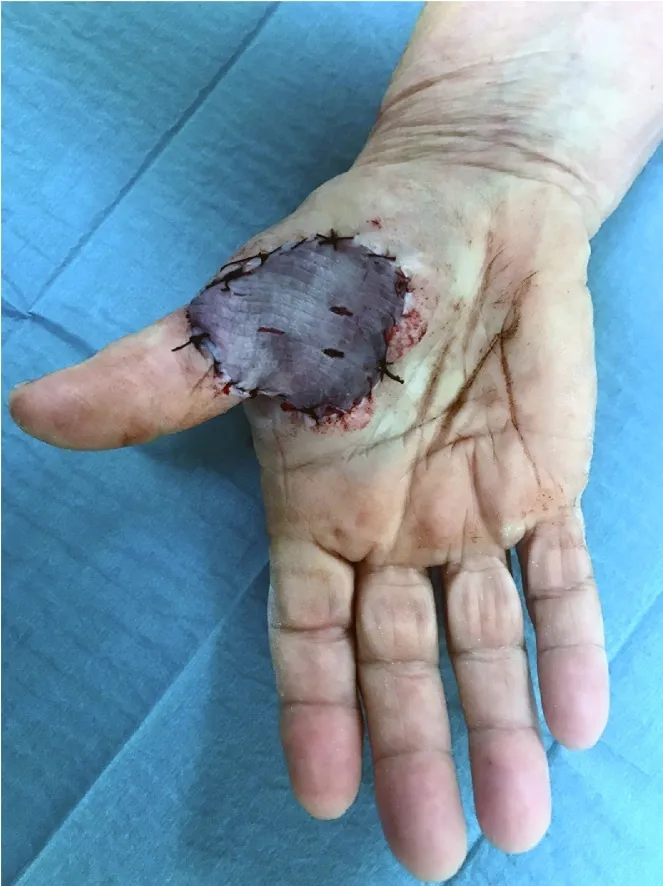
Intraoperative view: reconstruction of defect with a full thickness skin graft.
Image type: medical_photograph (other_medical_photograph)